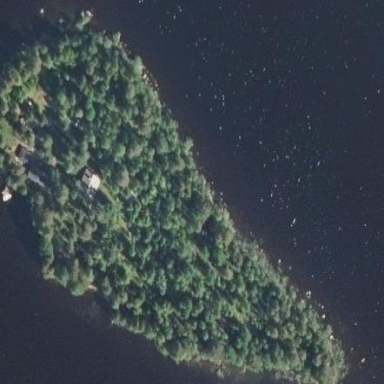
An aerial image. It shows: Islet surrounded by woodland.